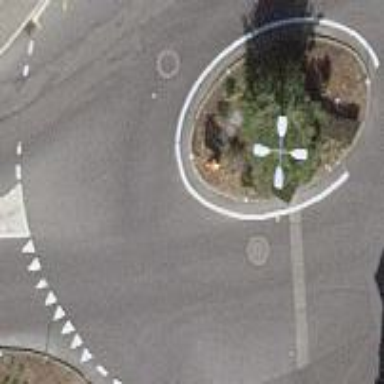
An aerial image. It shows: Tertiary road made of asphalt leading to roundabout junction.